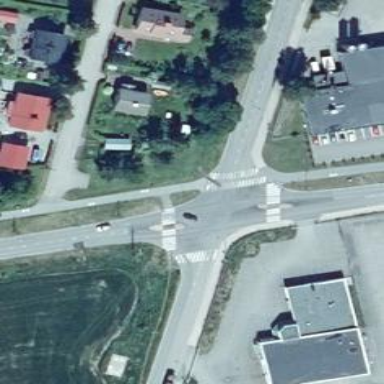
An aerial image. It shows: Marked crossing with pedestrian island.